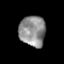
Tissue: prostate
Cell type: Epithelial cells
Senescence score: 0.3108
Nuclear area (px): 785
Mean DAPI intensity: 143.567